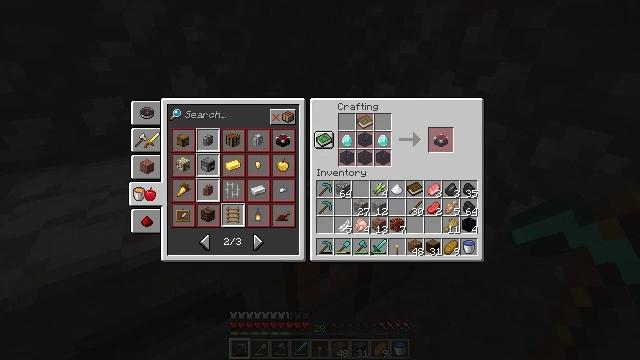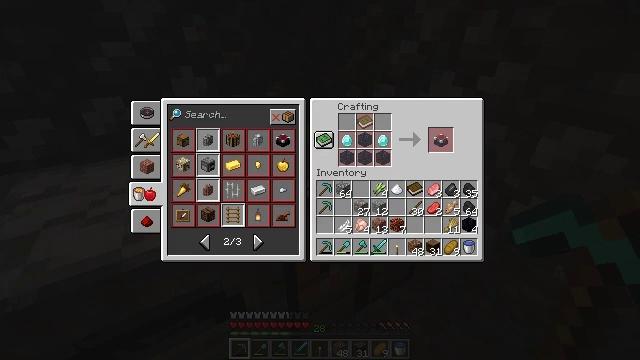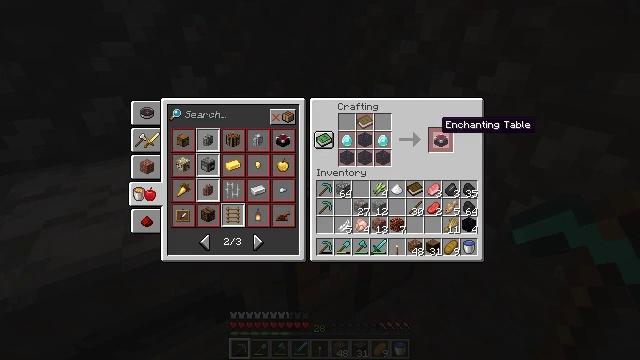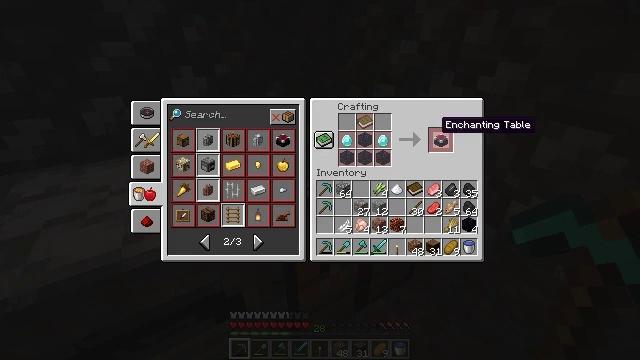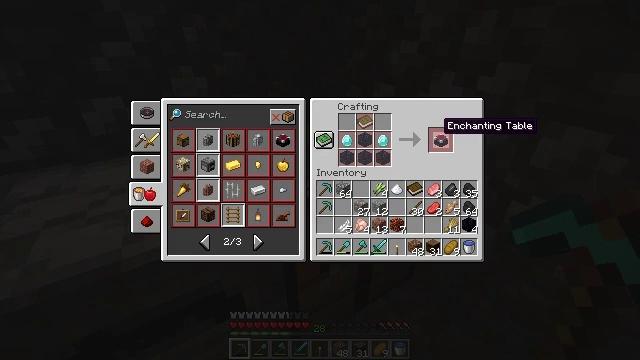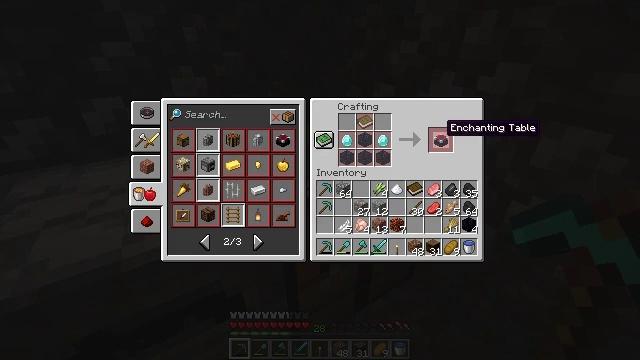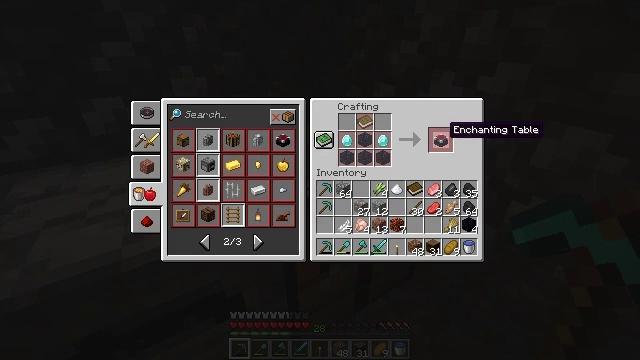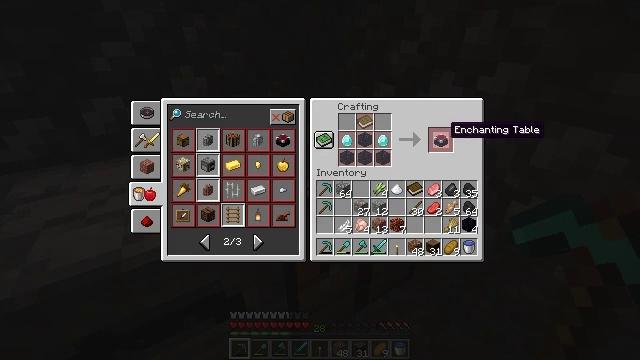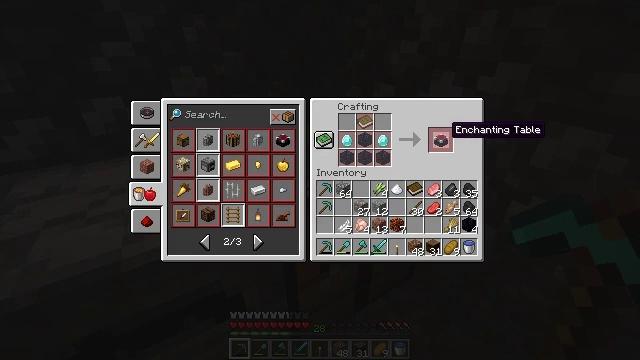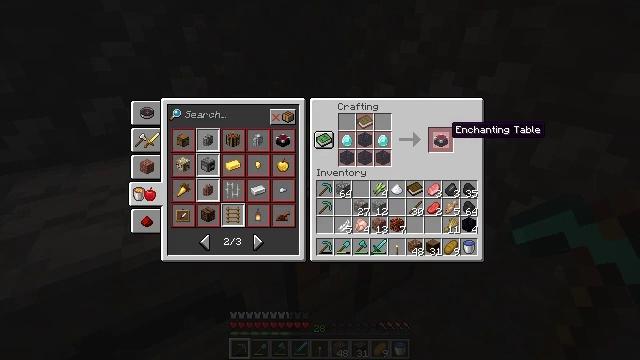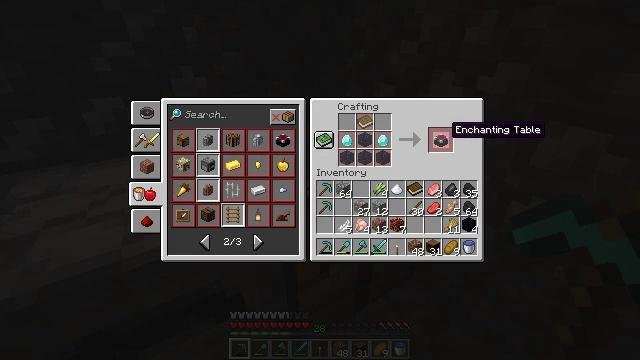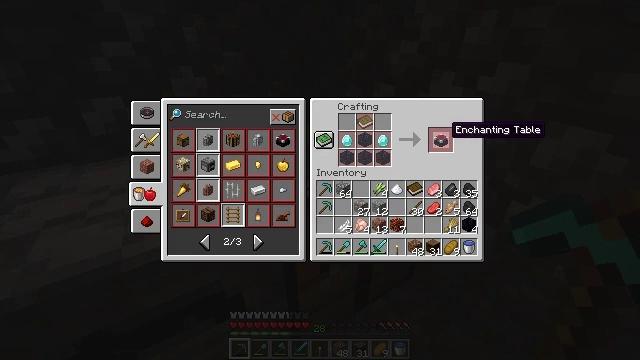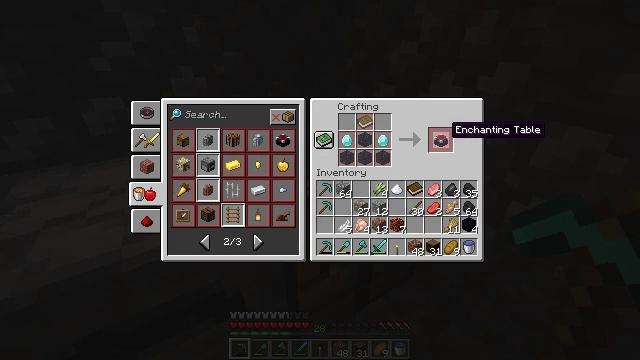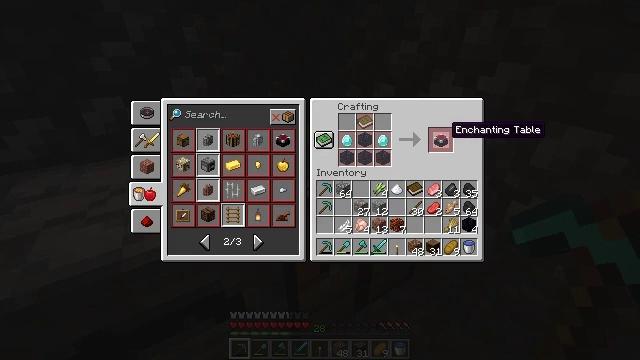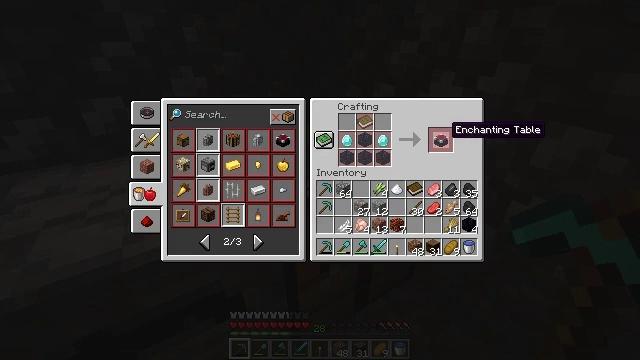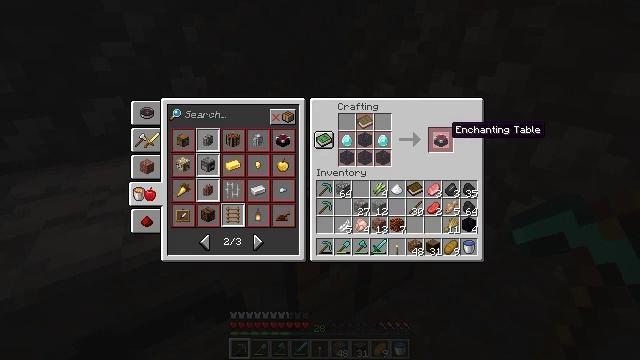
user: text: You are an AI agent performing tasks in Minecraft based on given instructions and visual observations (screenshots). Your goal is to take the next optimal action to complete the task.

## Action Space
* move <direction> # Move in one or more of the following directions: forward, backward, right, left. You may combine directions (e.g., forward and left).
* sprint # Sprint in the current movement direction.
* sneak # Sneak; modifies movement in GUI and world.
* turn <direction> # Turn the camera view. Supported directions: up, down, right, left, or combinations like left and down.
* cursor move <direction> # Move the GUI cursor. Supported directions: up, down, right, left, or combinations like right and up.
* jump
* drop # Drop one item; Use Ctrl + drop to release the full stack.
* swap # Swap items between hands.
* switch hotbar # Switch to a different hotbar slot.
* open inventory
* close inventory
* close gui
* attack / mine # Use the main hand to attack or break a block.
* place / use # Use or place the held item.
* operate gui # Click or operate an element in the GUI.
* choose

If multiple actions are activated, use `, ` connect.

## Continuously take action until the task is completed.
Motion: motion action
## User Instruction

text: Get ready to enchant items by crafting an enchanting table.
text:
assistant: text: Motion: cursor move right
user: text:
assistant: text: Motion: no_op
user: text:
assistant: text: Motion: no_op
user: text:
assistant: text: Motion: no_op
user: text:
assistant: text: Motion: no_op
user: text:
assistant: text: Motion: no_op
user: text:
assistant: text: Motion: no_op
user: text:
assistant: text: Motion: no_op
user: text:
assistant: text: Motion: no_op
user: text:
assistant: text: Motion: no_op
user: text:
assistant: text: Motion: no_op
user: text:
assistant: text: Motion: no_op
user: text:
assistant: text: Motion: no_op
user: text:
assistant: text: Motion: no_op
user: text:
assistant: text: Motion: no_op
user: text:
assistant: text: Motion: no_op
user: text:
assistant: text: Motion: no_op
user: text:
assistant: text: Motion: no_op
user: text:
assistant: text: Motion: no_op
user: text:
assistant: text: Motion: no_op
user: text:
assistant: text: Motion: no_op
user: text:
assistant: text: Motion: no_op
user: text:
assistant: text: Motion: no_op
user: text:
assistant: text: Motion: cursor move left
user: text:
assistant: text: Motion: cursor move left
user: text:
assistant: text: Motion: cursor move left
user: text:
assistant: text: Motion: no_op
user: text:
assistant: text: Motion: no_op
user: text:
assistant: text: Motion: no_op
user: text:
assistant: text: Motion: no_op